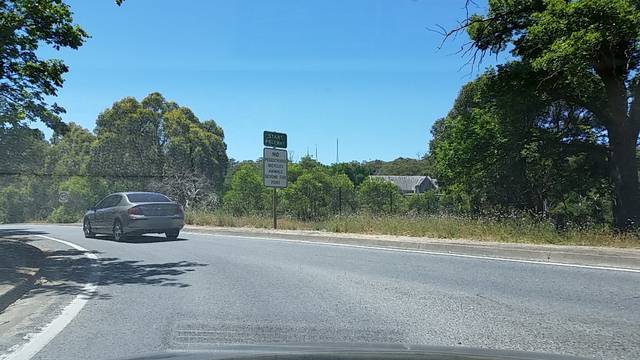
Region: Australia
Coordinates: -34.998, 138.701